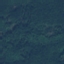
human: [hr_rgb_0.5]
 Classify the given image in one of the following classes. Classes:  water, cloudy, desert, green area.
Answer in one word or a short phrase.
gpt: green area